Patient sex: M
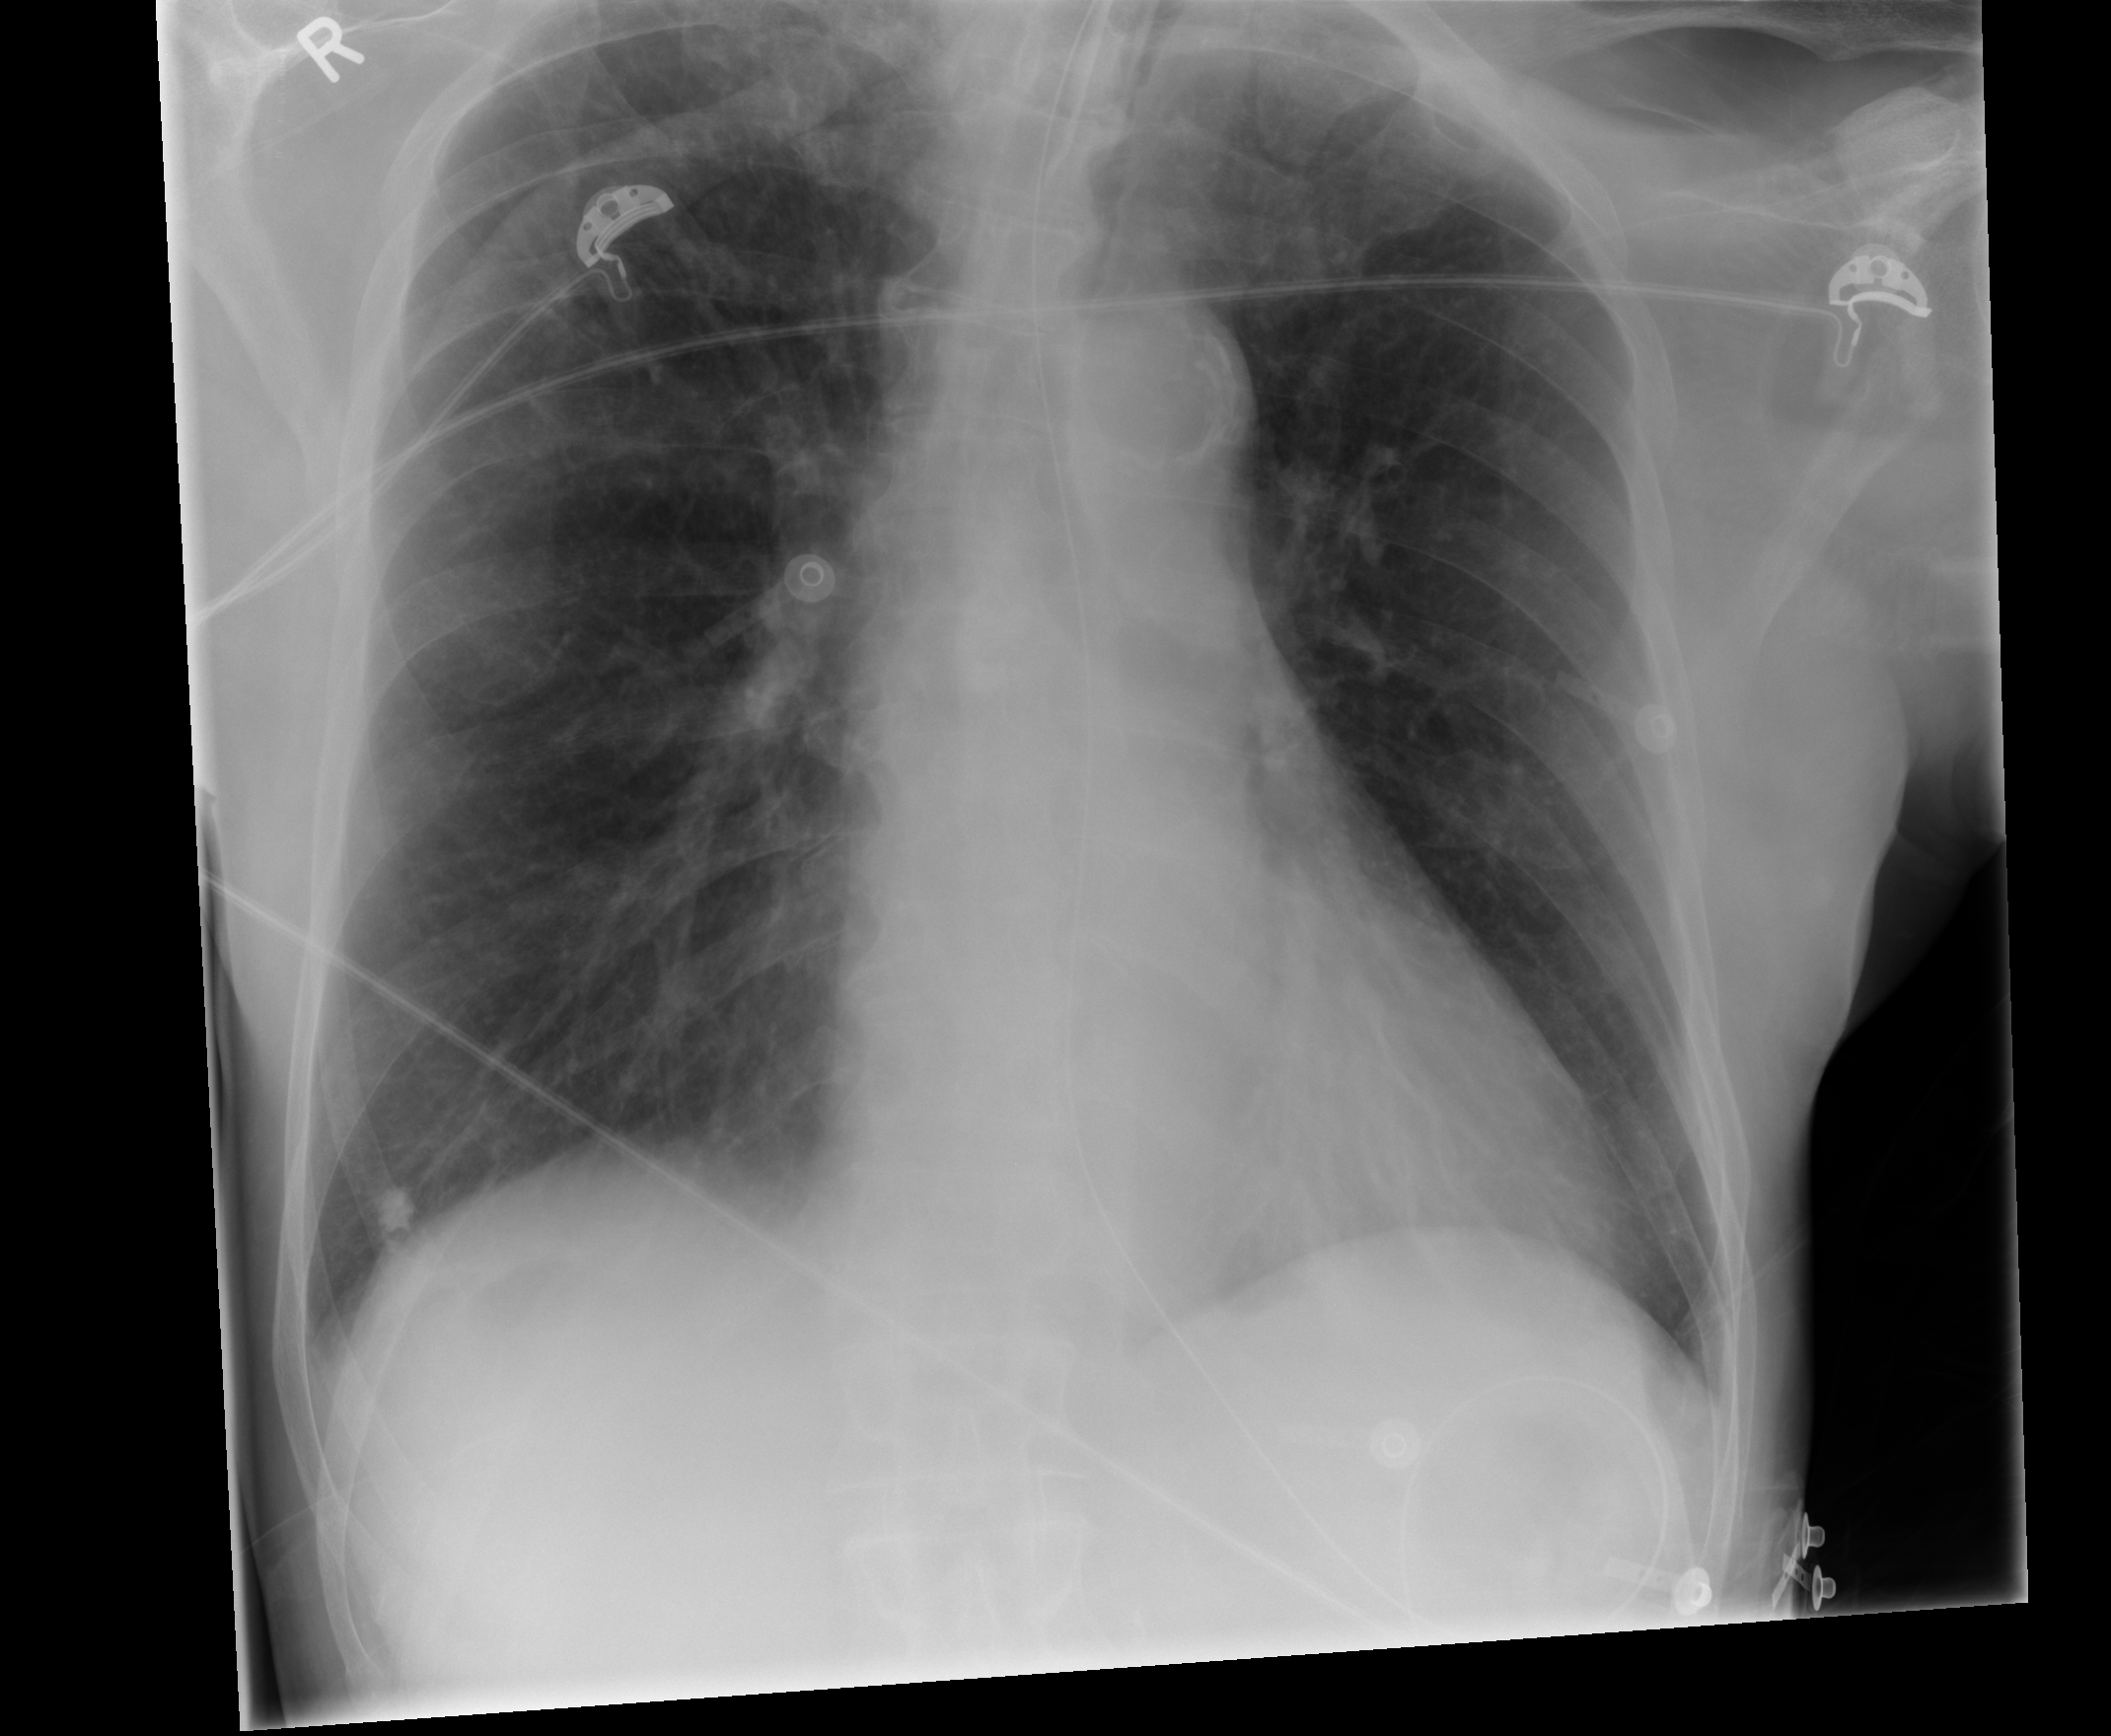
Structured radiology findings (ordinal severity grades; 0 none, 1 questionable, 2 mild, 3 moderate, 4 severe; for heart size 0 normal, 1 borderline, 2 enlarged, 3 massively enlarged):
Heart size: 1
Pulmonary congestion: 0
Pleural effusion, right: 0
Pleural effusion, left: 0
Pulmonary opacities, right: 0
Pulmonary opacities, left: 0
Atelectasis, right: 2
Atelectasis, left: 2